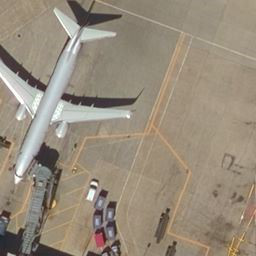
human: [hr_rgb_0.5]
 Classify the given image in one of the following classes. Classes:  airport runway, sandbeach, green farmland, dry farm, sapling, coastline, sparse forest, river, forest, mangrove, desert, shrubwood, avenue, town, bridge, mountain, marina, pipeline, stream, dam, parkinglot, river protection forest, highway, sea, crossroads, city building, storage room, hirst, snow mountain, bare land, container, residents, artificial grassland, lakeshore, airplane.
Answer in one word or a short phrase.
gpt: airplane